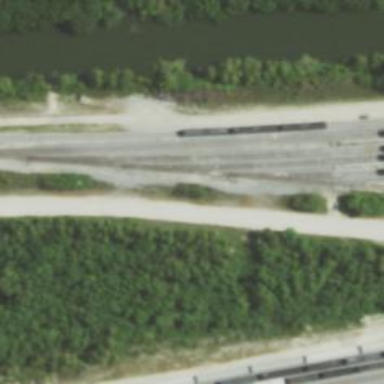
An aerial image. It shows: Railway yard used for servicing trains.